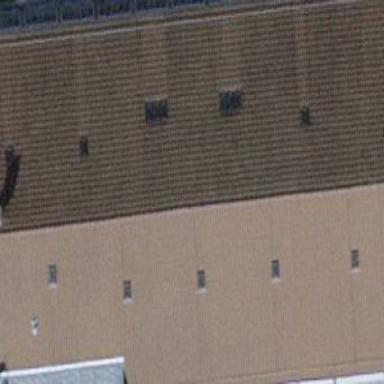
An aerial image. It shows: Building with gabled roof covered in brown roof tiles. The building's color is Navajowhite.